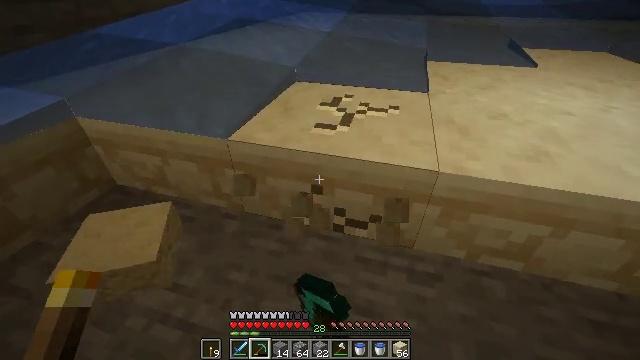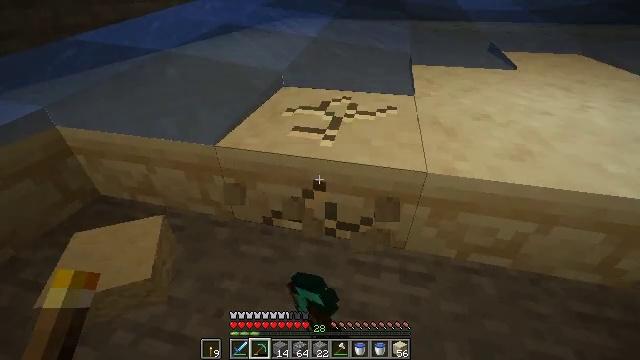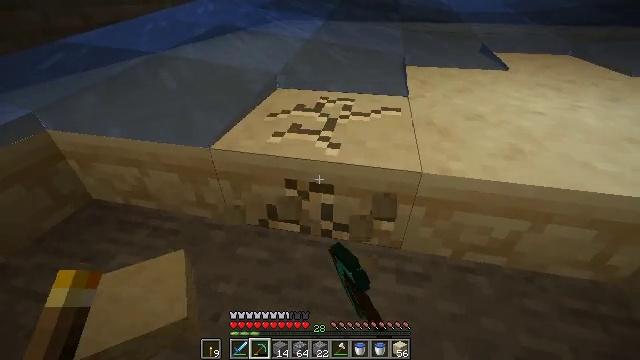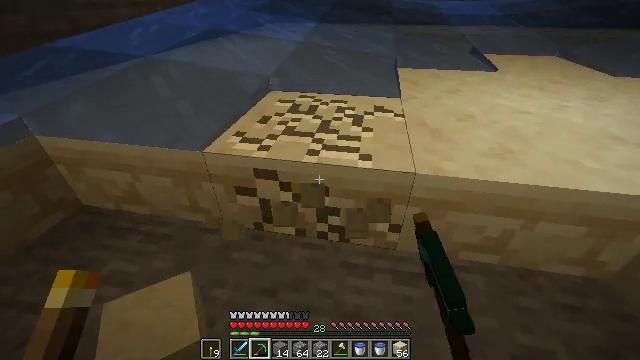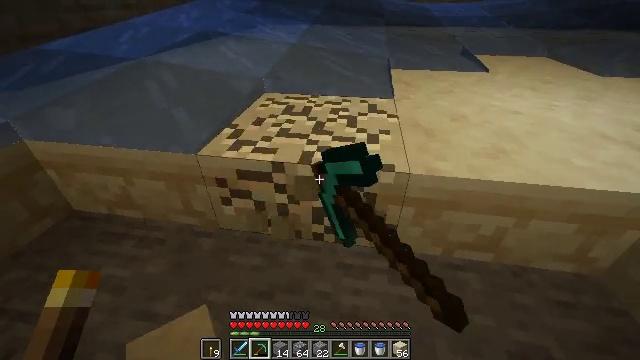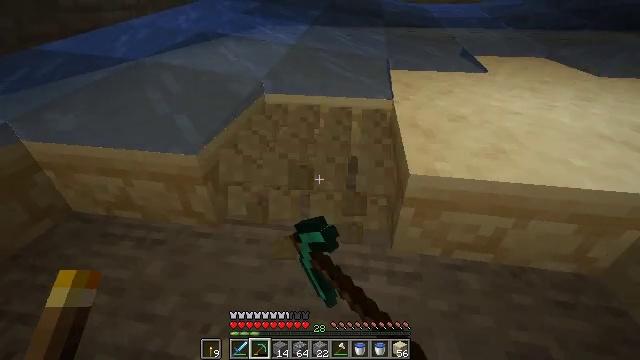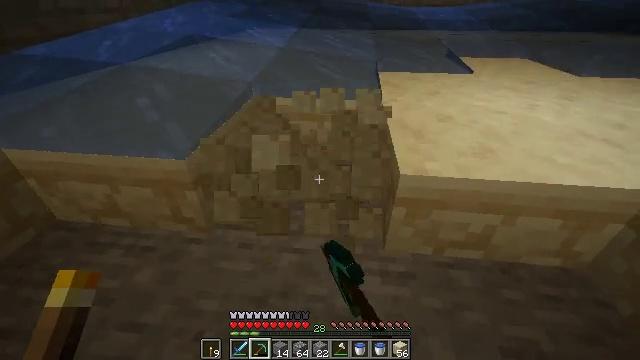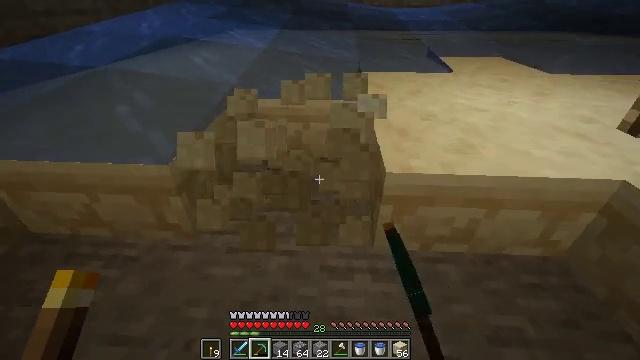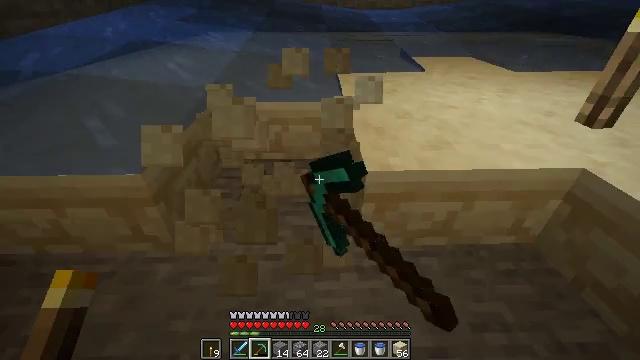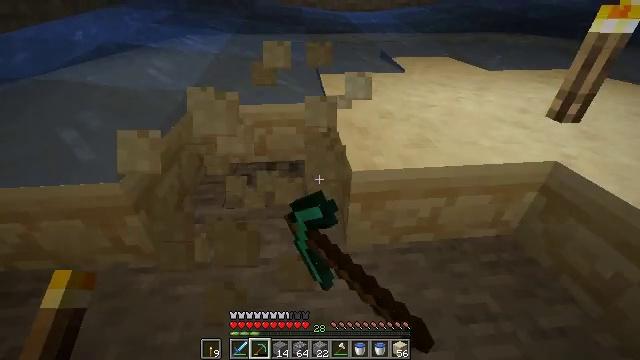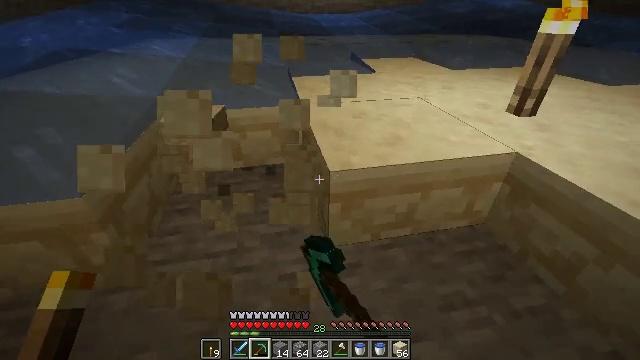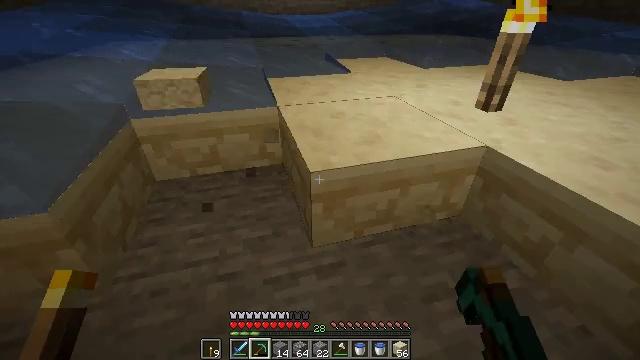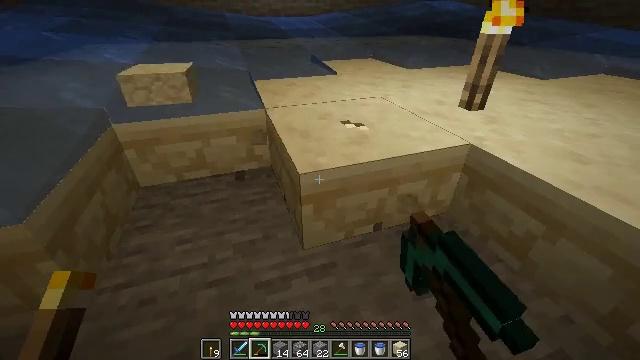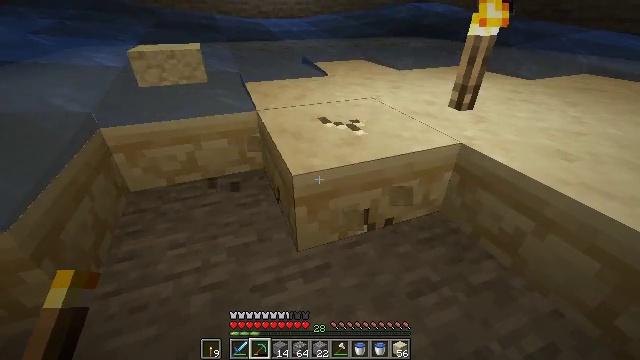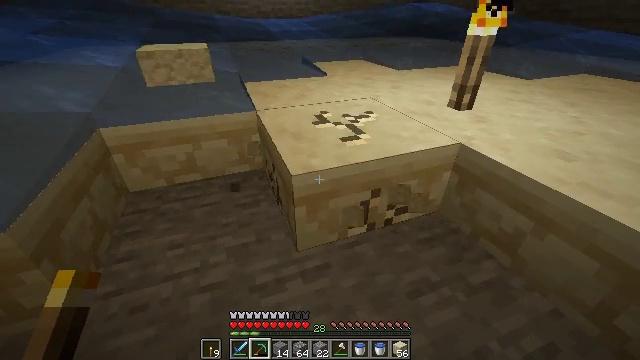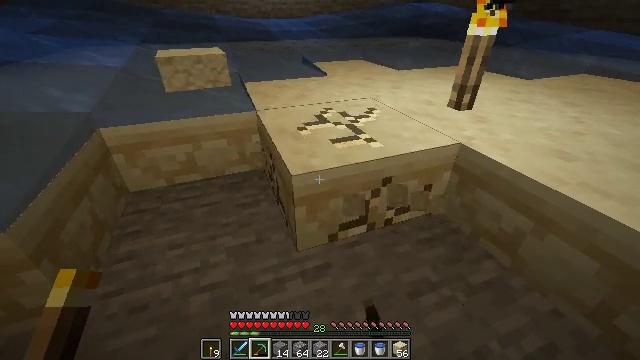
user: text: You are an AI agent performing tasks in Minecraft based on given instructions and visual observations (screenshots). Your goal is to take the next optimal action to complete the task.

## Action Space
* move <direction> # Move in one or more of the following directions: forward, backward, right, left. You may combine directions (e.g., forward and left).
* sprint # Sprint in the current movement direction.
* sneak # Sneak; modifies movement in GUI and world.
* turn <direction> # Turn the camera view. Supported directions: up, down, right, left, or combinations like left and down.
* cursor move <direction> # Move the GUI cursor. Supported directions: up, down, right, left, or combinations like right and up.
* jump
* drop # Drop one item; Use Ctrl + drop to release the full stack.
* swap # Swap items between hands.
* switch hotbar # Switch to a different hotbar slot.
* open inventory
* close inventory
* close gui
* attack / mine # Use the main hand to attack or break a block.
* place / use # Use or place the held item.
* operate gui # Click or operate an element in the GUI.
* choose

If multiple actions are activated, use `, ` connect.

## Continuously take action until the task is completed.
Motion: motion action
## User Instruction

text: Collect the sandstone slab from the structure.
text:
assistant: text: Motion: turn right, attack / mine
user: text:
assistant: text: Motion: turn right, attack / mine
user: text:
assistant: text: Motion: turn right, attack / mine
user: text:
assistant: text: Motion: turn right, attack / mine
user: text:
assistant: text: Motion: attack / mine
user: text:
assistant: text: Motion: turn right, attack / mine
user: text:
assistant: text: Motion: turn right, attack / mine
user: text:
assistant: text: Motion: turn right, attack / mine
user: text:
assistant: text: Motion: turn right, attack / mine
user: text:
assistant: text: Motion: turn right, attack / mine
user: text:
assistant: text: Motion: turn right, attack / mine
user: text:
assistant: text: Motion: turn right, attack / mine
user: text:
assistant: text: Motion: turn right, attack / mine
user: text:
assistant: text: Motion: attack / mine
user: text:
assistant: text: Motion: attack / mine
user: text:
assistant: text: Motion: attack / mine
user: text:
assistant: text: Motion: attack / mine
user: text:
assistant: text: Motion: attack / mine
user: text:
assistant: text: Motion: attack / mine
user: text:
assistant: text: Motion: attack / mine
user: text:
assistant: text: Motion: attack / mine
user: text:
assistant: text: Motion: attack / mine
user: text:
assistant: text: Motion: move forward, attack / mine
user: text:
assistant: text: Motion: move forward, attack / mine
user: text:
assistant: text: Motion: move forward, attack / mine
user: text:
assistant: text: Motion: move forward, attack / mine
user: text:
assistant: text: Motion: attack / mine
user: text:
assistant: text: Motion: attack / mine
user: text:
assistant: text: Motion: attack / mine
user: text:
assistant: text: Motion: attack / mine